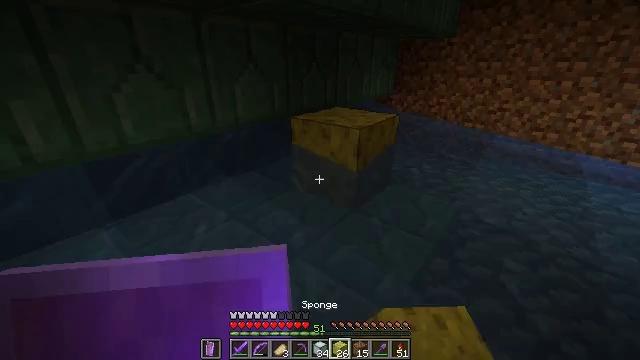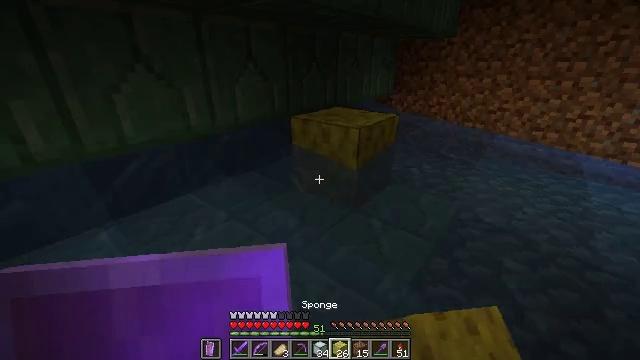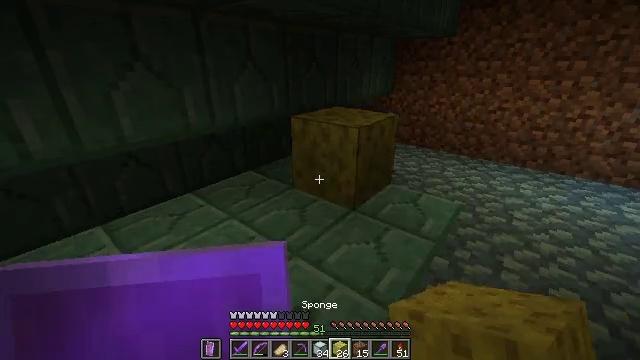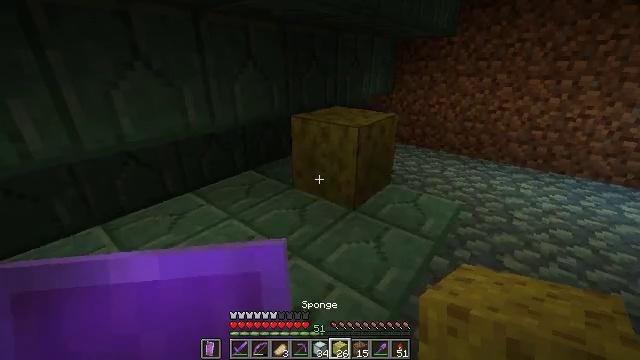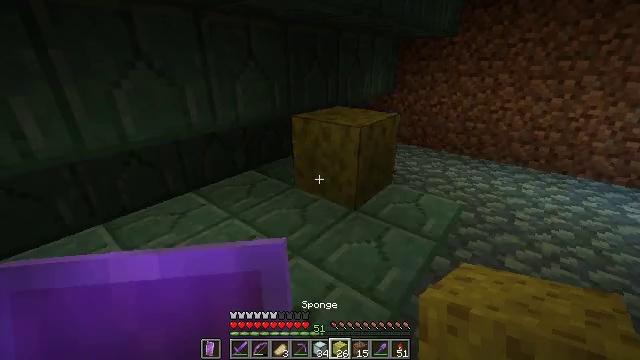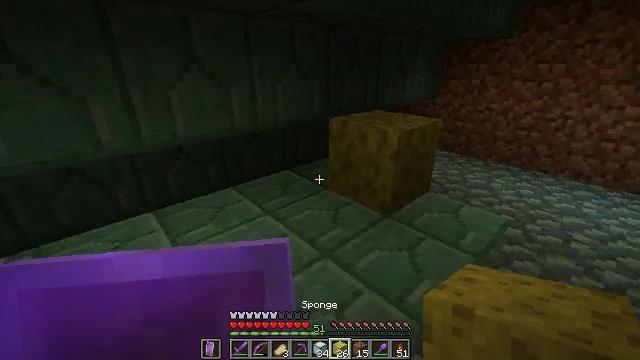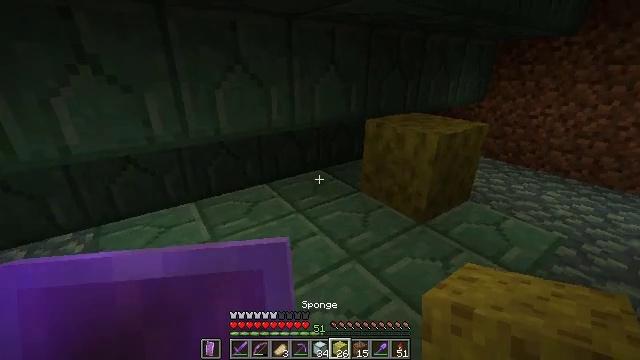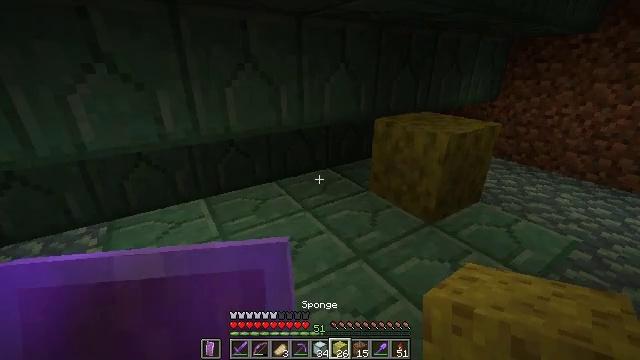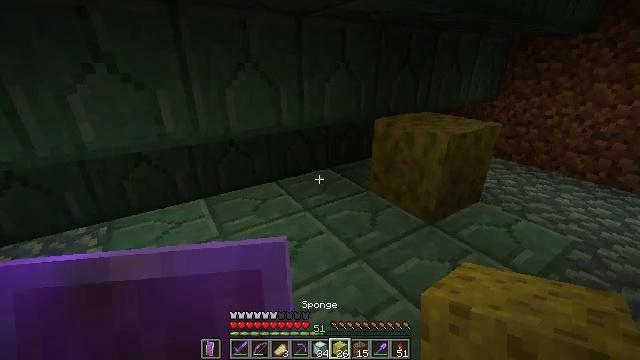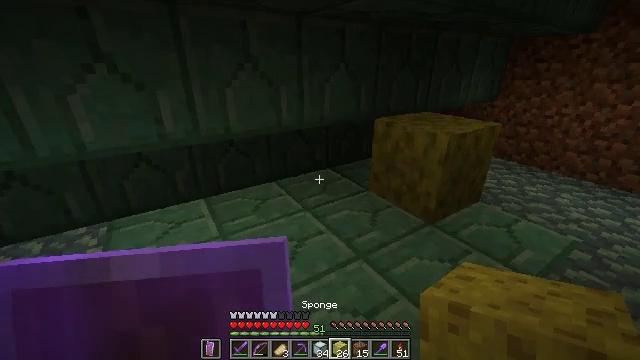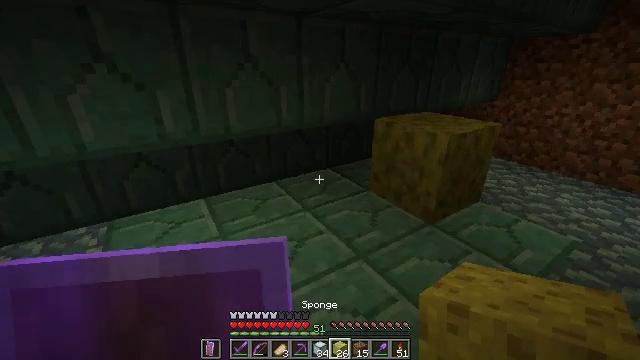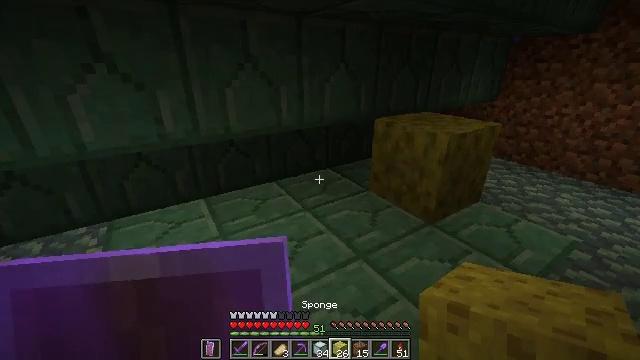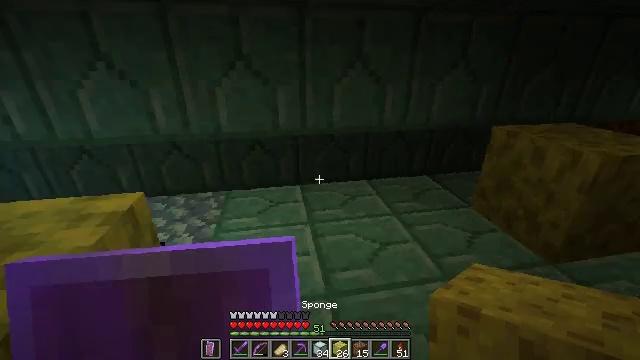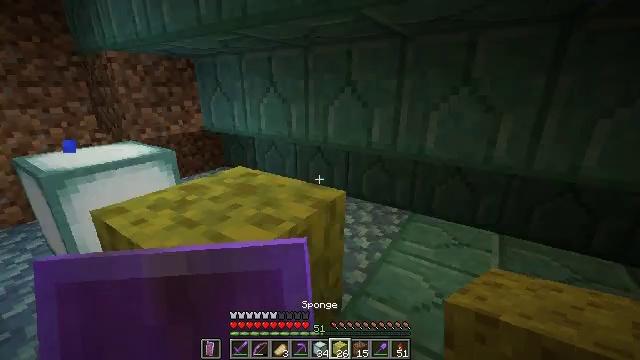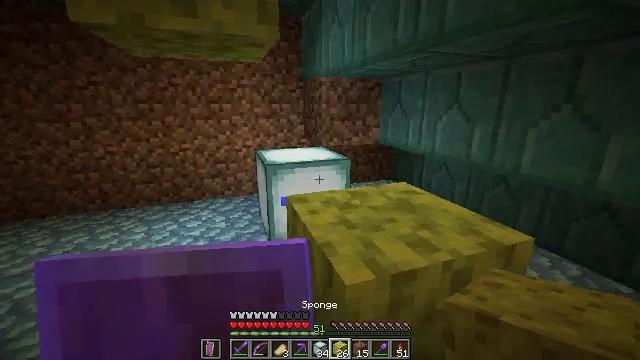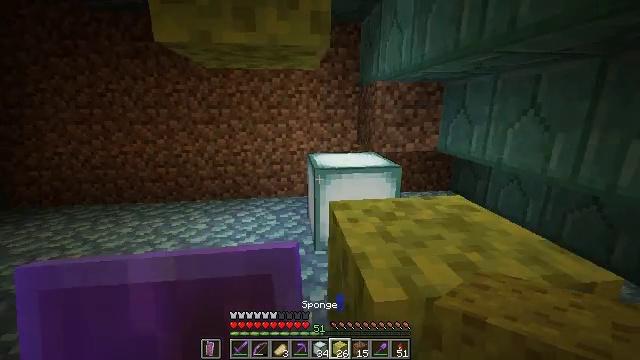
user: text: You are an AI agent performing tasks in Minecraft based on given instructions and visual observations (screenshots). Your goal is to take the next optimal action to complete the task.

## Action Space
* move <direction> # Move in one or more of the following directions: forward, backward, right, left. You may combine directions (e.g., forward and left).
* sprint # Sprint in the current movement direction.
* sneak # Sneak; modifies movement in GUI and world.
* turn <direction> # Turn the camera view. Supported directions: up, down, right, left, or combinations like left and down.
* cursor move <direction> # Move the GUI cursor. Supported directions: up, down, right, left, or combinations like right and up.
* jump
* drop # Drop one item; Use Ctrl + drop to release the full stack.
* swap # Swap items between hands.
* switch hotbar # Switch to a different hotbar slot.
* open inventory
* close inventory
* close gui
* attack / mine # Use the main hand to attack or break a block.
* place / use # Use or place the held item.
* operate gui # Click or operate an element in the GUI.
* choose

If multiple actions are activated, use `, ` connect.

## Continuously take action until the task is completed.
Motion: motion action
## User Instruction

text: Collect the wet sponge after mining.
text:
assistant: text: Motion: no_op
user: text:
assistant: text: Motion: no_op
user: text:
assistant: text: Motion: no_op
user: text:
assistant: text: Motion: no_op
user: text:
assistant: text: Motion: turn left
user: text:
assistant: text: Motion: turn left
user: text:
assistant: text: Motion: turn left
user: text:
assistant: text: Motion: no_op
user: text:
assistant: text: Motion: no_op
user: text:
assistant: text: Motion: no_op
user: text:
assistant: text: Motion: no_op
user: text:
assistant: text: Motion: turn left
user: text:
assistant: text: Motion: turn left and up
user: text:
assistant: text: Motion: turn left and up
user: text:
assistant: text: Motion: move right, turn left
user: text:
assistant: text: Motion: move right
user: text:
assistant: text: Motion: move right
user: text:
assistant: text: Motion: no_op
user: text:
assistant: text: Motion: no_op
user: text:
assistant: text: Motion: no_op
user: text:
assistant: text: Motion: no_op
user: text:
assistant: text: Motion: no_op
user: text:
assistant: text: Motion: no_op
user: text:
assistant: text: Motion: turn left
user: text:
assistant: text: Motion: turn left and down
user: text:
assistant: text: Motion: move back, turn left and down
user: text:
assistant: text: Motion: move back, turn left and down
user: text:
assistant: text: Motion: move back, turn left and down
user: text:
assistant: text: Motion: move back, turn left
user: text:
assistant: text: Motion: turn left